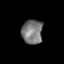
Tissue: skin
Cell type: Epithelial cells
Senescence score: 0.2693
Nuclear area (px): 499
Mean DAPI intensity: 120.285